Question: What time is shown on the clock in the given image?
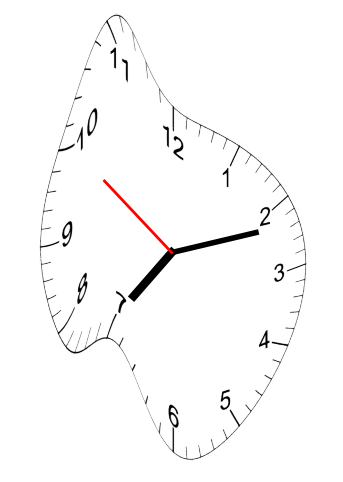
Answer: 07:11:50